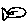
Label: fish